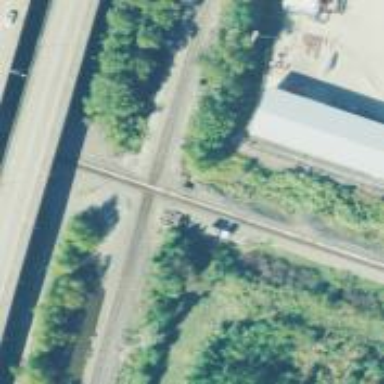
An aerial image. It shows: Railway crossing.